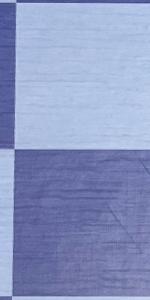
Label: Empty